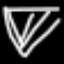
Label: diamond